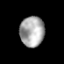
Tissue: prostate
Cell type: T cells
Senescence score: 0.3539
Nuclear area (px): 726
Mean DAPI intensity: 167.284